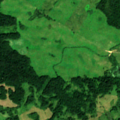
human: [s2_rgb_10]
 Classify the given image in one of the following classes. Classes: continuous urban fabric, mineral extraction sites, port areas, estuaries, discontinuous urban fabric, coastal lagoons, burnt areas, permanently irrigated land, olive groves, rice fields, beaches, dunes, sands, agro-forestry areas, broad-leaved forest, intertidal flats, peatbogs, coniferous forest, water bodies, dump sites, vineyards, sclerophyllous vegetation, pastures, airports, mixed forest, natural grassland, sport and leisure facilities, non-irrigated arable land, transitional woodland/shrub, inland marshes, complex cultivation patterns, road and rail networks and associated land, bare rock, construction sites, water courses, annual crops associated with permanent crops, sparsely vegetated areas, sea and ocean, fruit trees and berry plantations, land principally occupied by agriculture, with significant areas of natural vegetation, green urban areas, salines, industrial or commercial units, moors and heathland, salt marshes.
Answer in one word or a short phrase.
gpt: pastures, land principally occupied by agriculture, with significant areas of natural vegetation, broad-leaved forest, transitional woodland/shrub